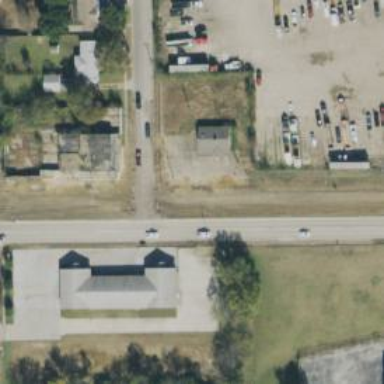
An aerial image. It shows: Secondary road.